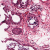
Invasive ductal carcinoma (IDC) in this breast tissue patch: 0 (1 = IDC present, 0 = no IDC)